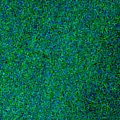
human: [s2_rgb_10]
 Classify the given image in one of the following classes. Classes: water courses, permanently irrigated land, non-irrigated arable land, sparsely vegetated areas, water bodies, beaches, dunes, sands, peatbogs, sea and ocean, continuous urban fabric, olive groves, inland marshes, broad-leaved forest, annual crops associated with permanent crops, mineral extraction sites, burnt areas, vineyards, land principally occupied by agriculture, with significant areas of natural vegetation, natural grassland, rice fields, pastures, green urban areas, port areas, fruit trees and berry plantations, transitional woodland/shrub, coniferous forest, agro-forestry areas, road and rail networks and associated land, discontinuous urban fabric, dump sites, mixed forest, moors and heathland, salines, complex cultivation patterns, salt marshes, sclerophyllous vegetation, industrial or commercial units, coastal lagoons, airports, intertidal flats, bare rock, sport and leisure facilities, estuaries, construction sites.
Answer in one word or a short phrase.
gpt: sea and ocean